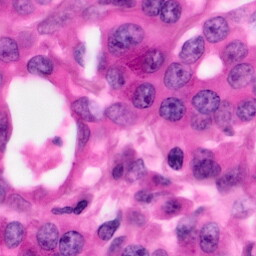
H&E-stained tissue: Pancreatic